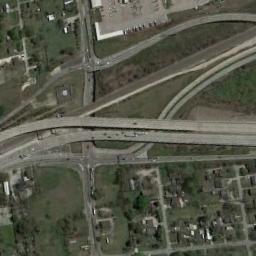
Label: overpass